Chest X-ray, AP view. Patient: 32 years old, sex F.
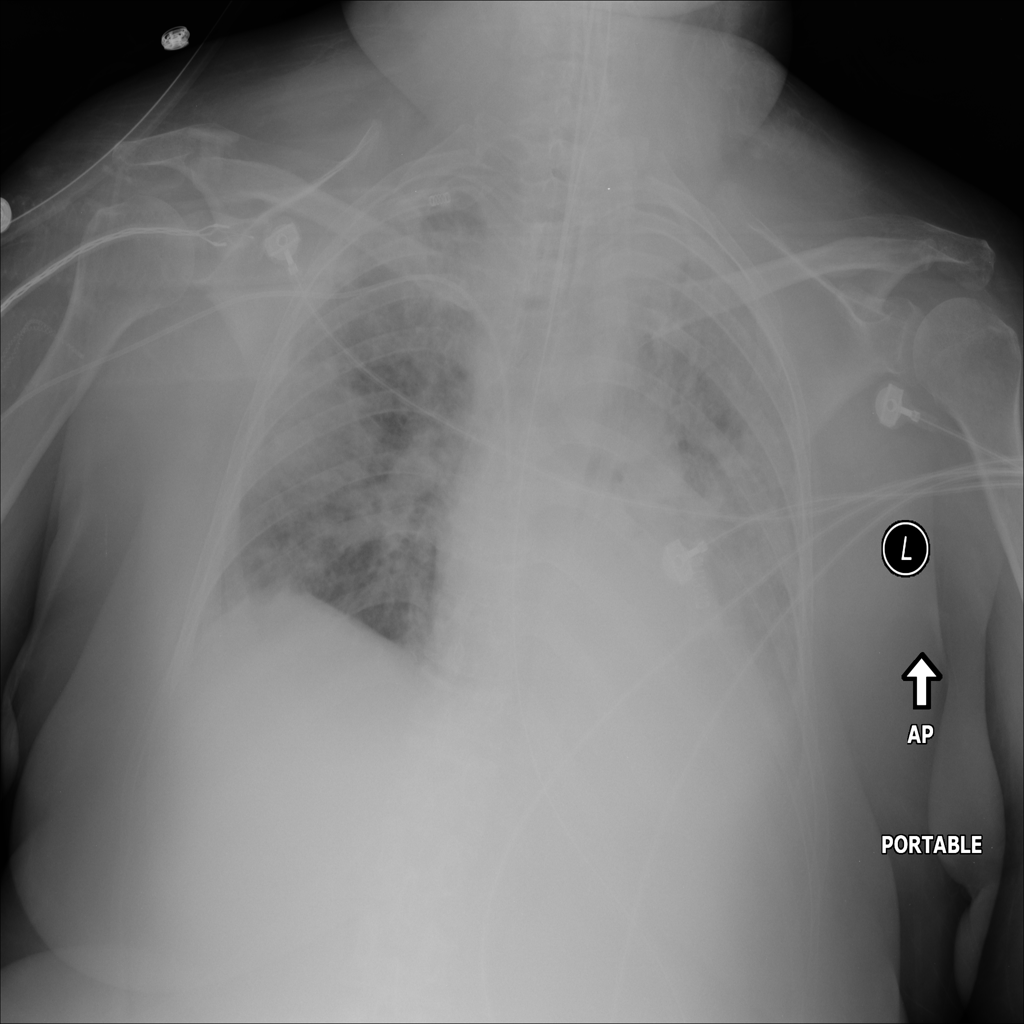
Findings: No Finding